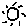
Label: sun